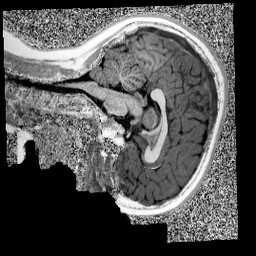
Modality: UNIT1
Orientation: sagittal
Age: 9
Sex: female
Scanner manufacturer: siemens
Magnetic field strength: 3 T
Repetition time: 4 s
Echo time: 0.00299 s